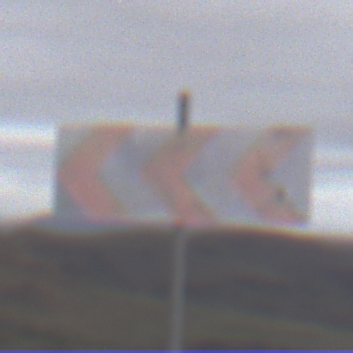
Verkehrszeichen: RichtungstafelnInKurvenGrossRechts
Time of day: Midday
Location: Outdoor (Nature)
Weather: Overcast
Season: NotSpecified
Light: Natural